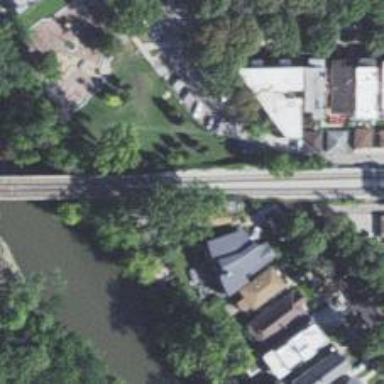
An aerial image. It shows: Railway bridge with electrified lines.